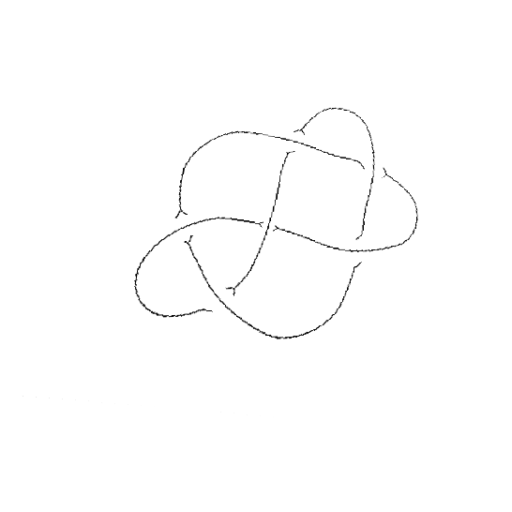
Crossing number: 6